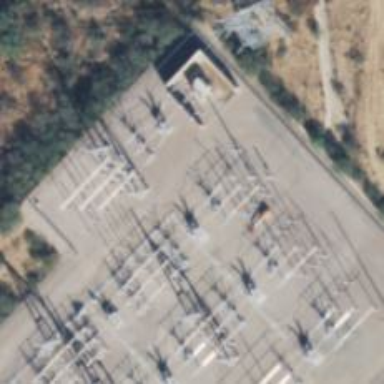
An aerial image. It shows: Switch for power supply.